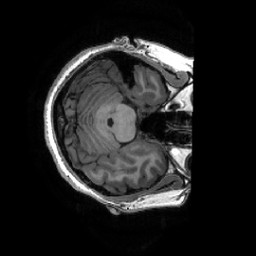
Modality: T1w
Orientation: axial
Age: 30
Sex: female
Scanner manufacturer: ge
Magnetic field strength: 3 T
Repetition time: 0.0073 s
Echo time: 0.003 s